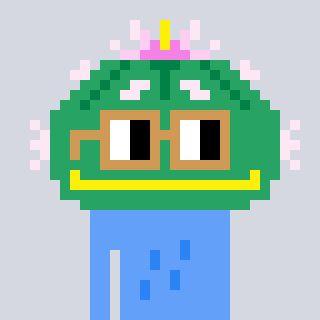
a pixel art character with square brown glasses, a peyote-shaped head and a blue-colored body on a cool background